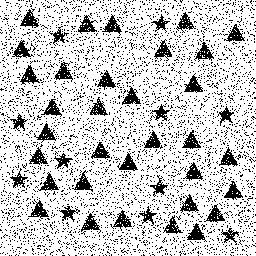
Squares: 0
Triangles: 33
Stars: 11
Total shapes: 44